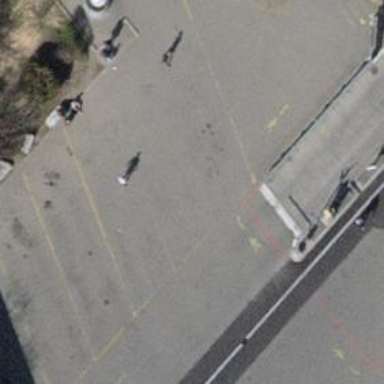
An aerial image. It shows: Parking space specifically designated for buses.